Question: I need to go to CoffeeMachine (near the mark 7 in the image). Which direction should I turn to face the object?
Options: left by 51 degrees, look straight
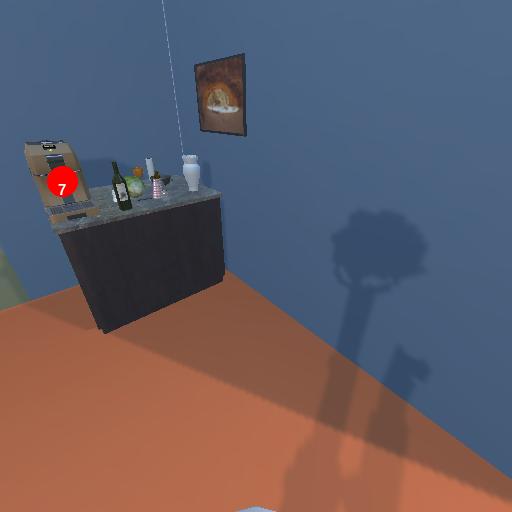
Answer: left by 51 degrees